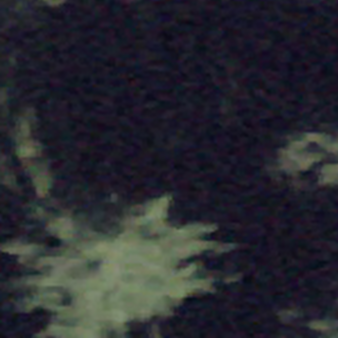
Label: other